Platform: macOS
Application: Arc Browser
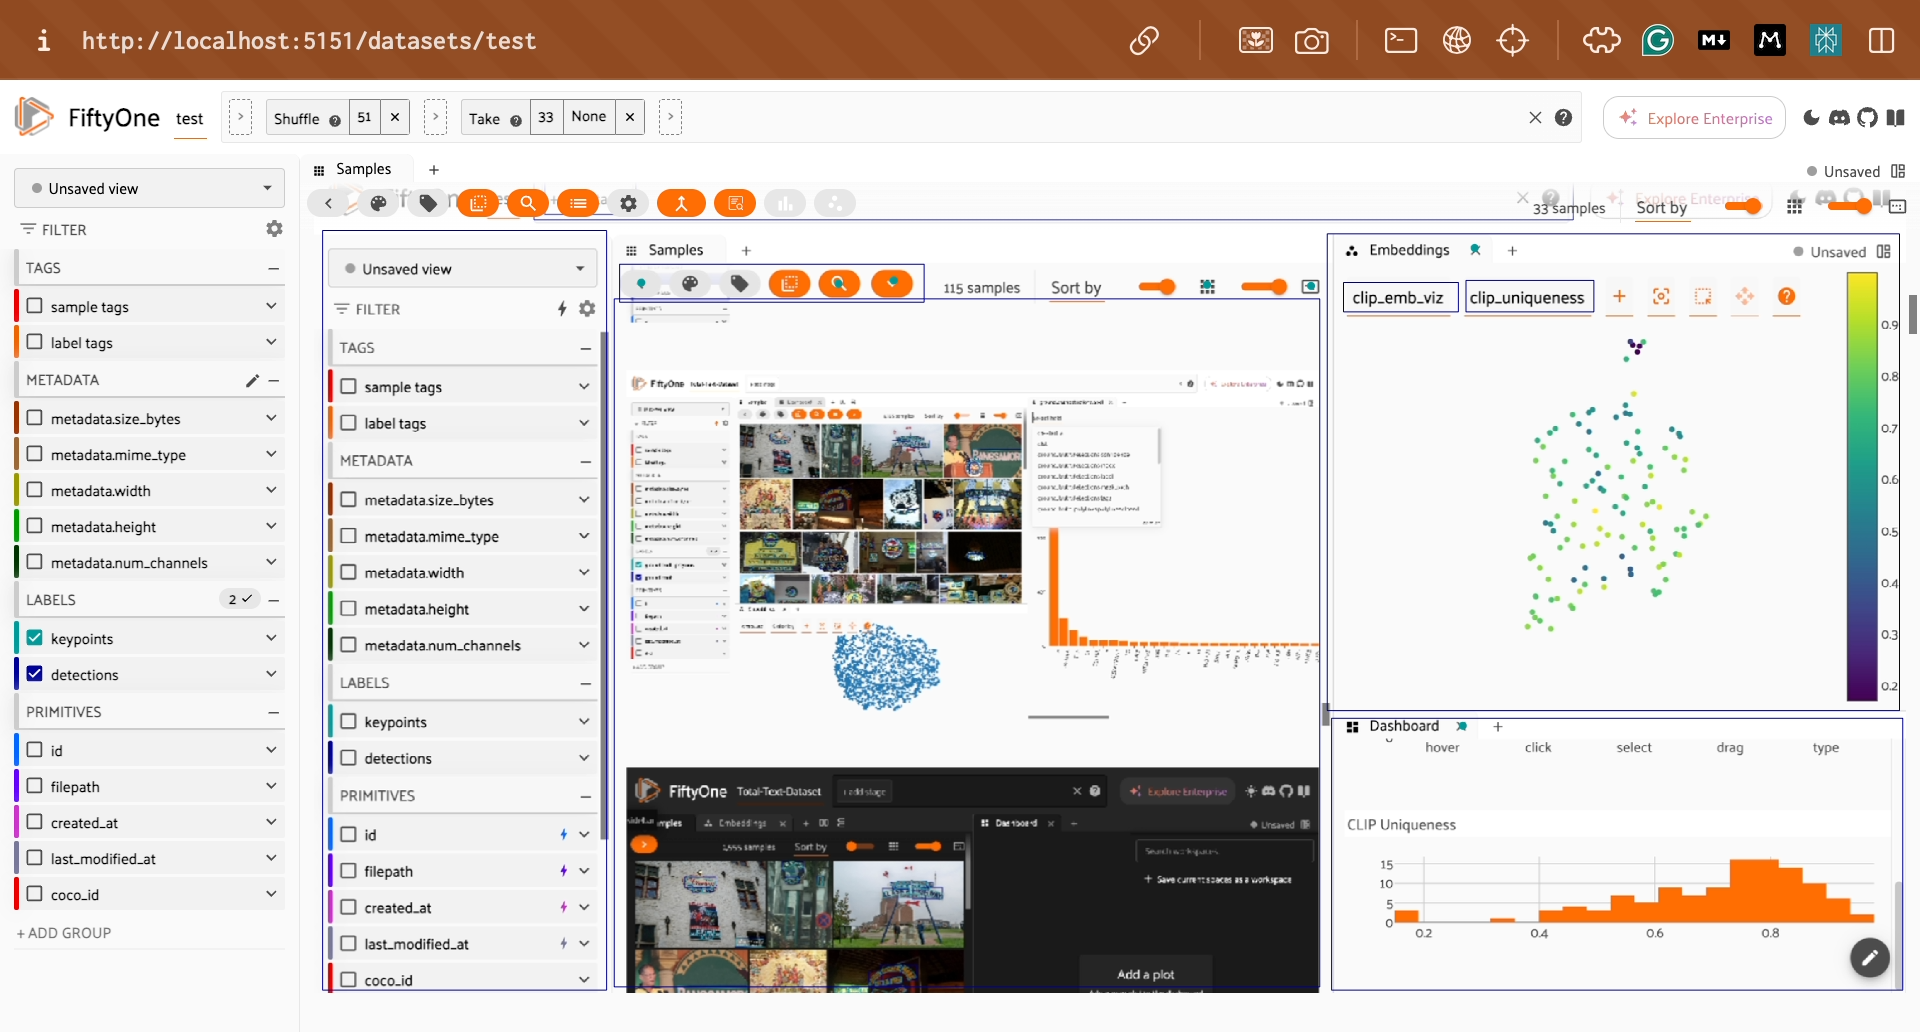
task_description: Open the Select dataset menu
action_type: click
element_info: Menu Item
steps_since_start: 1